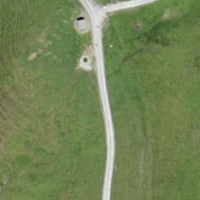
EUNIS habitat code: 23
Species observed at this site:
Erebia euryale